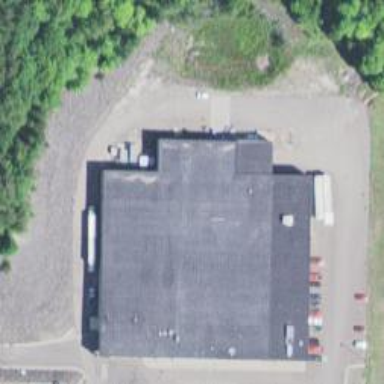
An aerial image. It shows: Supermarket located in building.